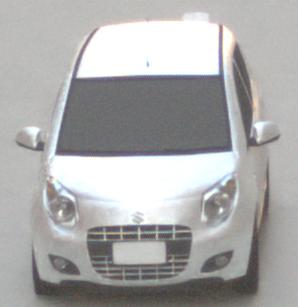
Make: Suzuki
Model: Alto 1.0
Detailed model: Alto (V)
Model produced from: 2011/02
Model produced until: 2011/03
Doors: 5
Color: white
Road condition: dry road
Daytime: morning or afternoon
Contrast: medium contrast